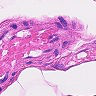
Metastatic tissue present: no